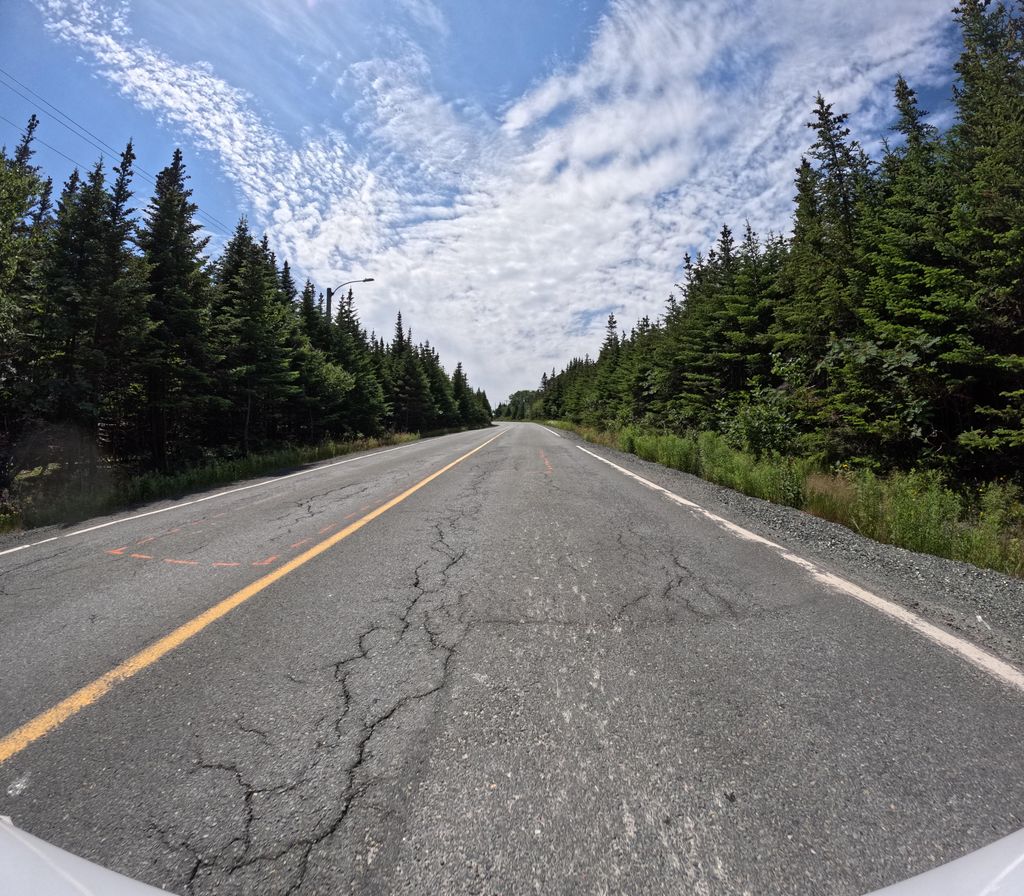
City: st_johns